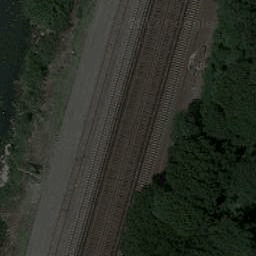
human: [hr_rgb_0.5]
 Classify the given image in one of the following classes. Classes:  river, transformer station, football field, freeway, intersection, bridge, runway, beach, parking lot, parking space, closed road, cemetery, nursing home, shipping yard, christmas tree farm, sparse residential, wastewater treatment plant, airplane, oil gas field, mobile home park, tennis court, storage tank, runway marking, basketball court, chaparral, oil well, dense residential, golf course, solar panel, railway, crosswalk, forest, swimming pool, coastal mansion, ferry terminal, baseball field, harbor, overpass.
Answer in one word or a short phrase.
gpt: railway